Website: macys
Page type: customer-info-address
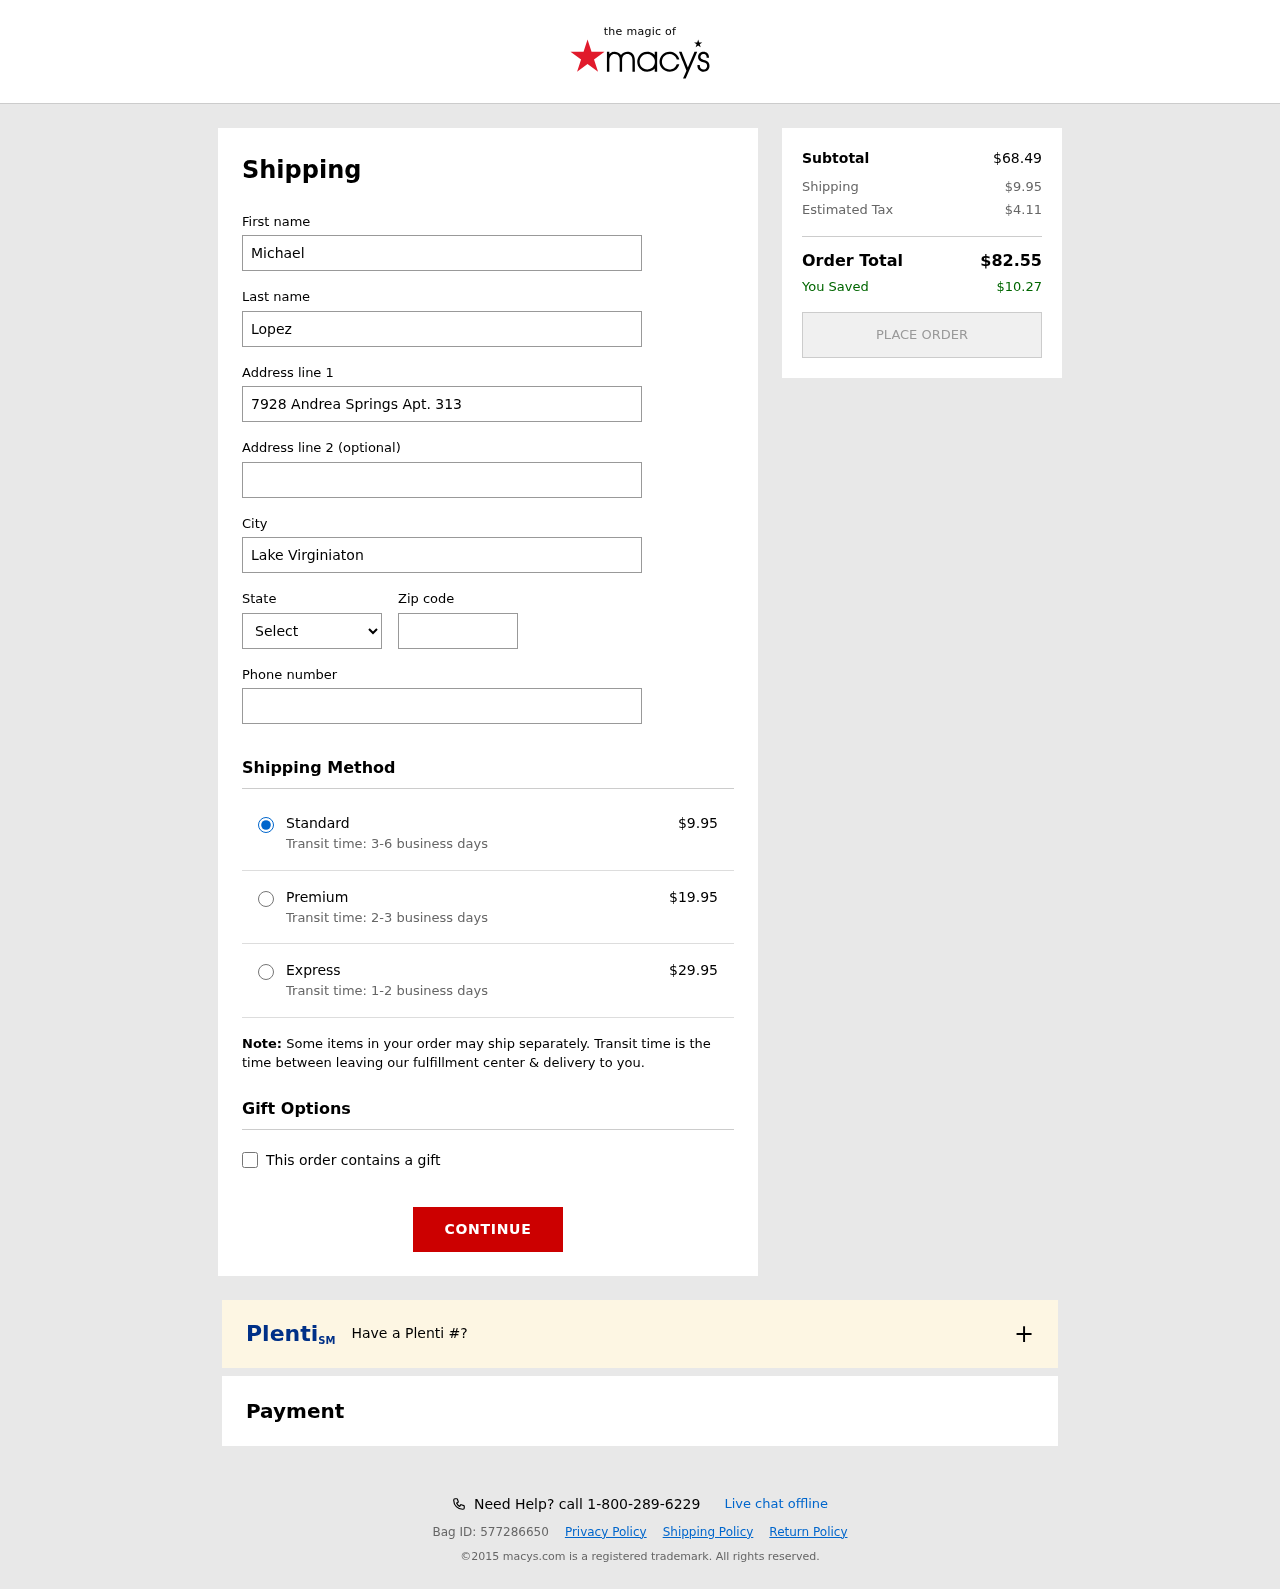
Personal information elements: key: PII_CITY
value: Lake Virginiaton
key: PII_FIRSTNAME
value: Michael
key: PII_LASTNAME
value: Lopez
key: PII_PHONE
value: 2099735211
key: PII_POSTCODE
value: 31395
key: PII_STATE_ABBR
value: HI
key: PII_STREET
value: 7928 Andrea Springs Apt. 313
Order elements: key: ORDER_SHIPPING_COST
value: $9.95
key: ORDER_SHIPPING_COST_PREMIUM
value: $19.95
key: ORDER_SHIPPING_COST_EXPRESS
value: $29.95
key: ORDER_SUBTOTAL
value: $68.49
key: ORDER_TAX
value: $4.11
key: ORDER_TOTAL
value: $82.55
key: ORDER_SAVINGS
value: $10.27